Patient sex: F
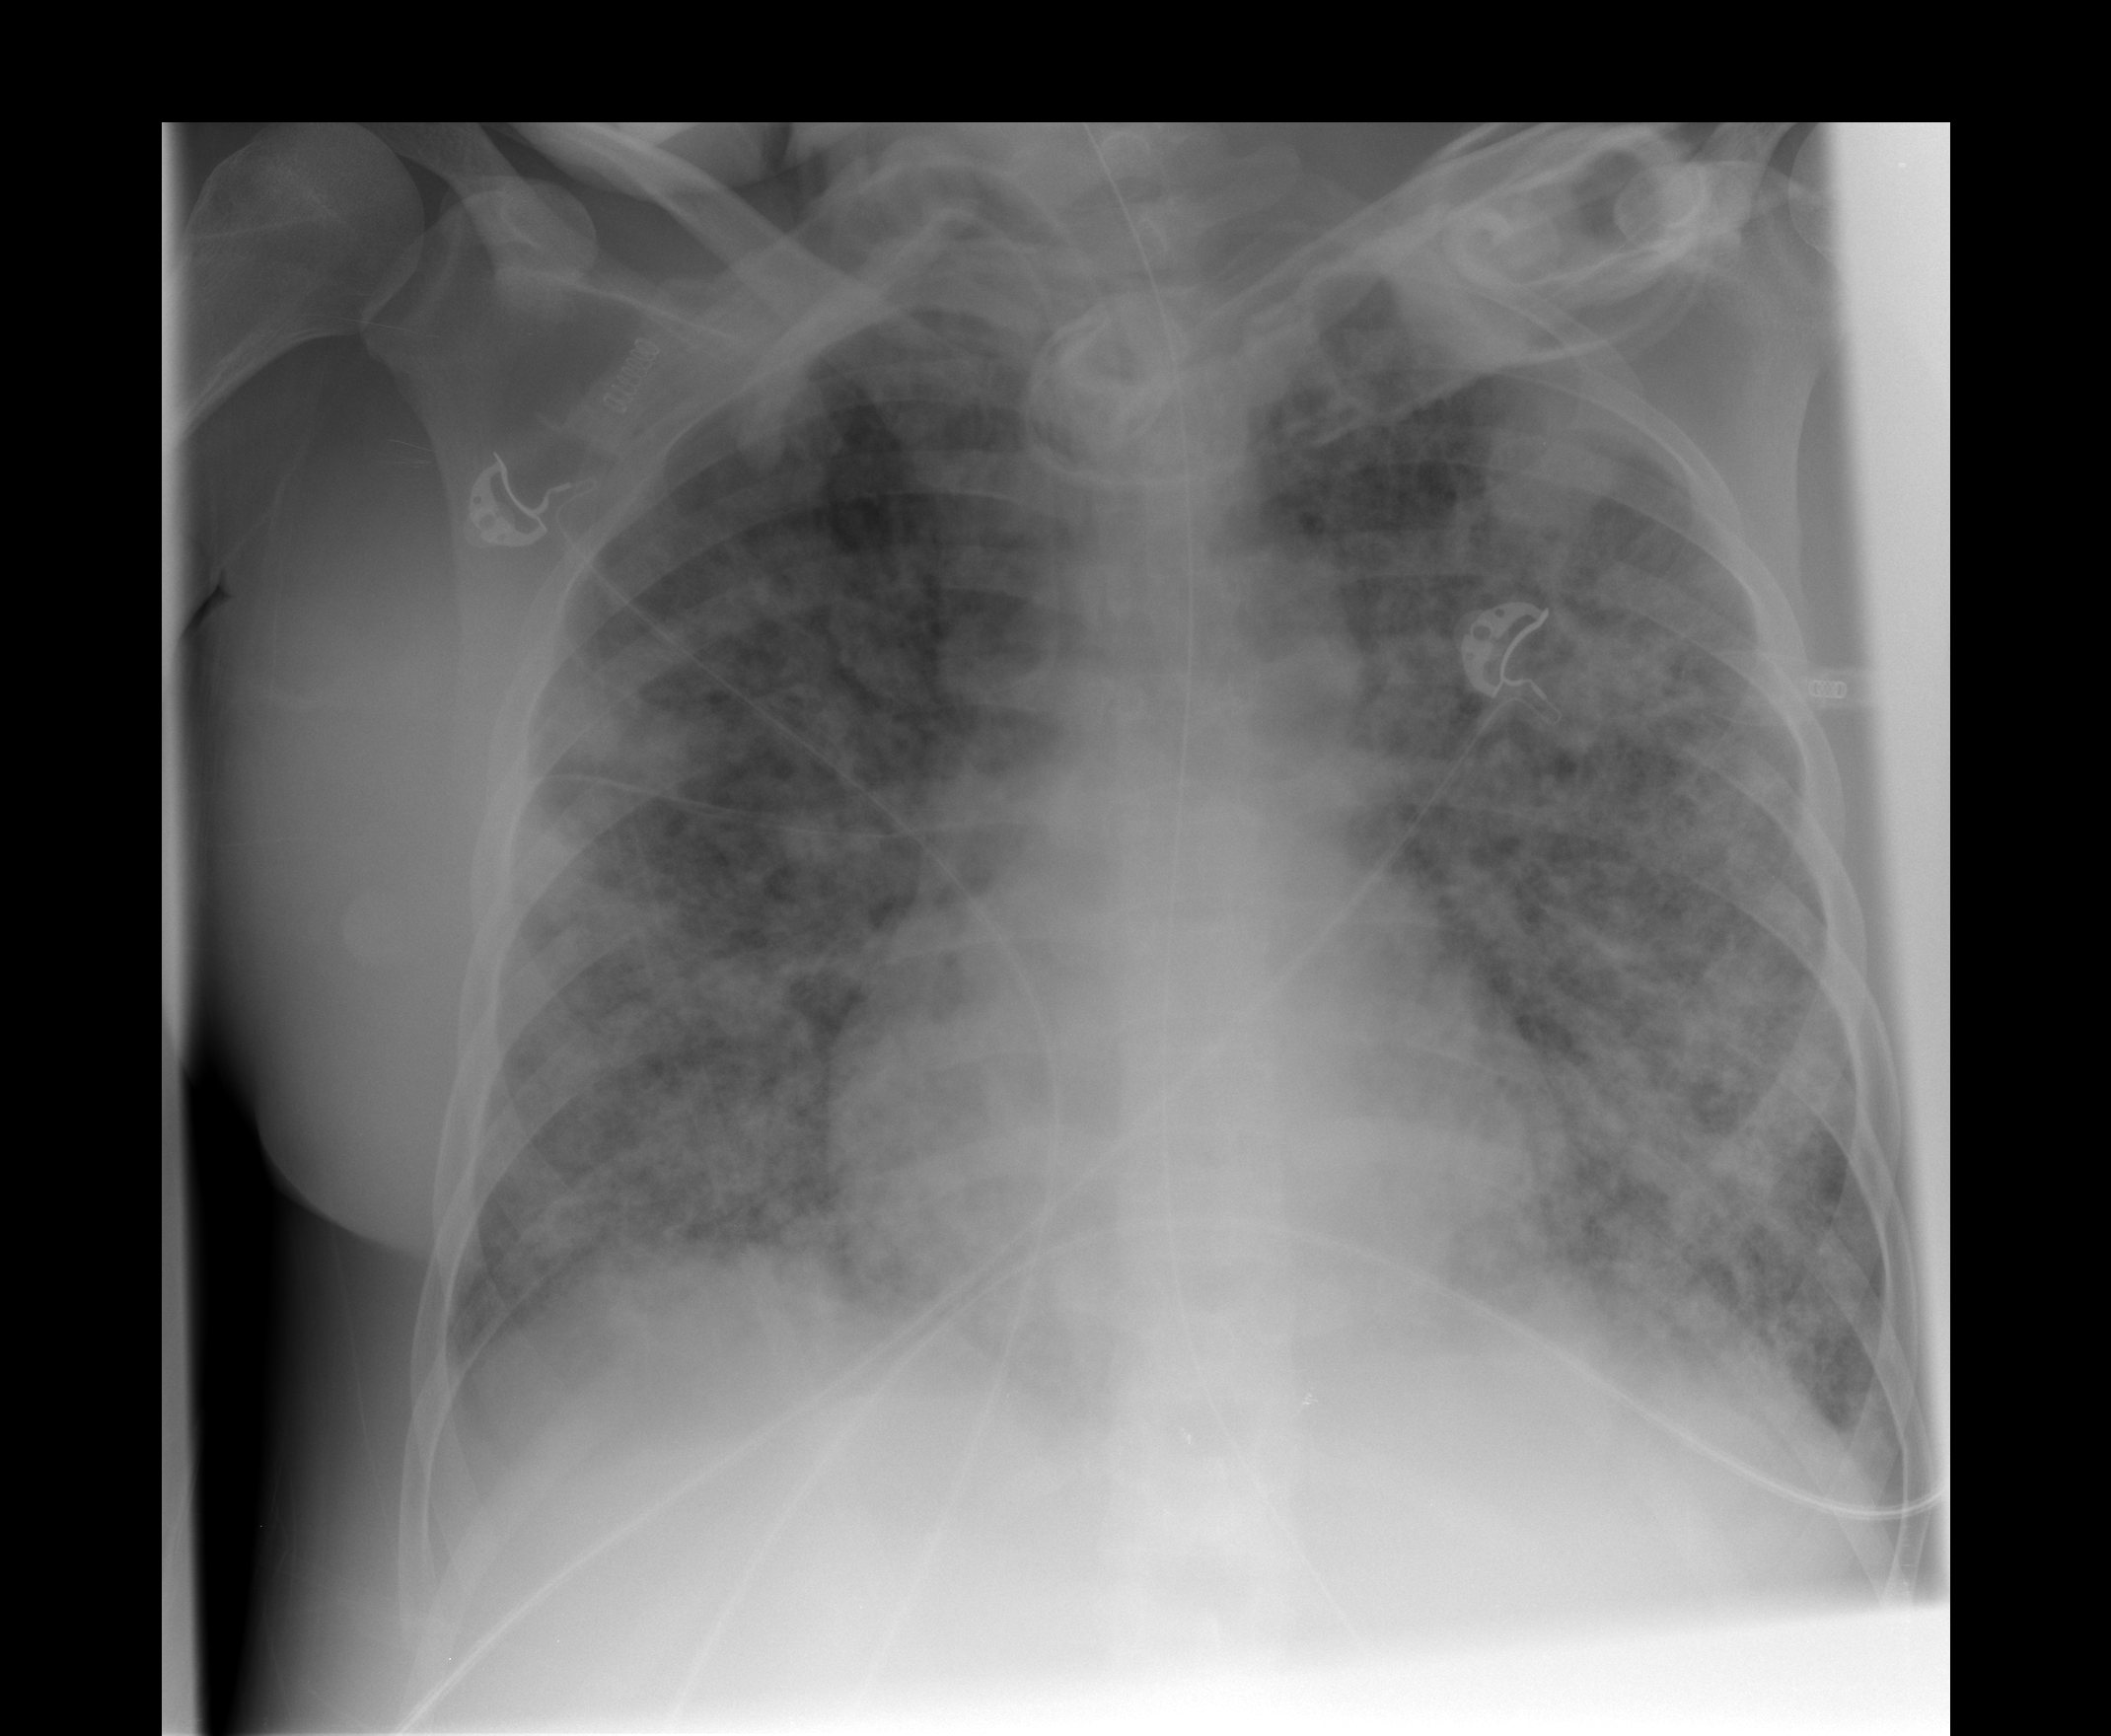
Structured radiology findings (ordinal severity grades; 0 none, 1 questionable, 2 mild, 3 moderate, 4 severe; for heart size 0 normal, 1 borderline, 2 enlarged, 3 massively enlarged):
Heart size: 0
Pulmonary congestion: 1
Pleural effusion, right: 2
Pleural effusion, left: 2
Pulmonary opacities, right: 3
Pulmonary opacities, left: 3
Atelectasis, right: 3
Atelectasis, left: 3